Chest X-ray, AP view. Patient: 58 years old, sex M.
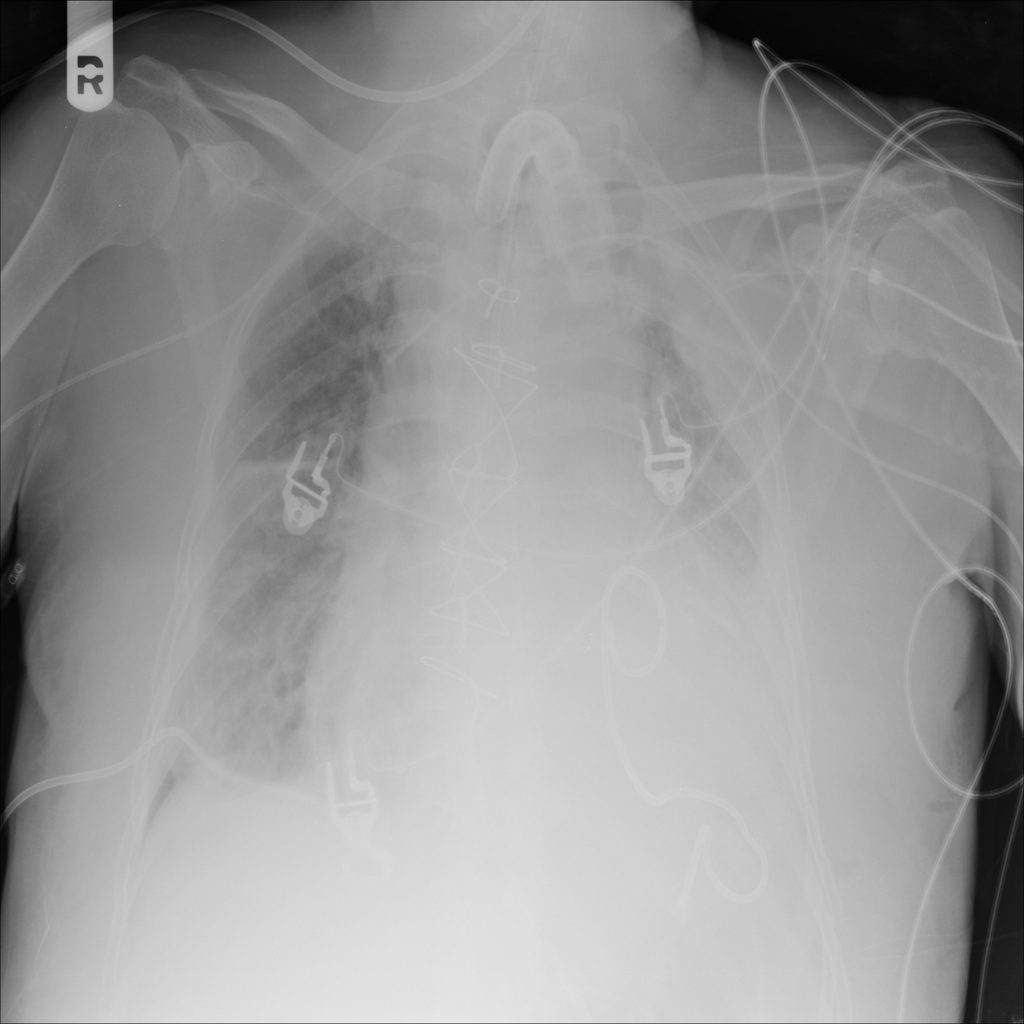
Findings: No Finding